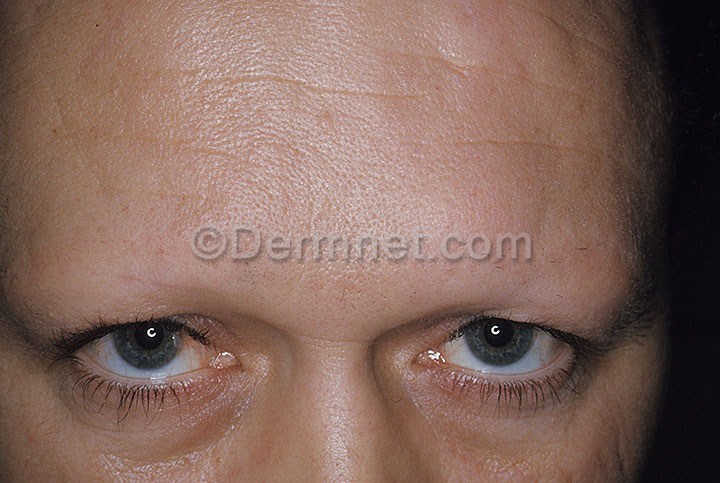
Disease: Hair Loss Photos Alopecia and other Hair Diseases